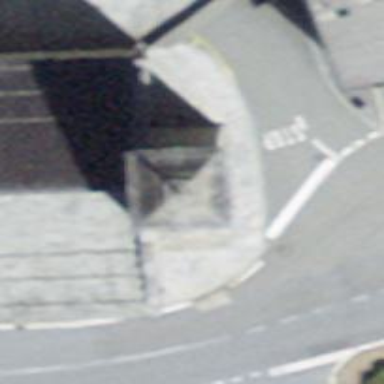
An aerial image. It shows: Building with pyramidal roof shape.